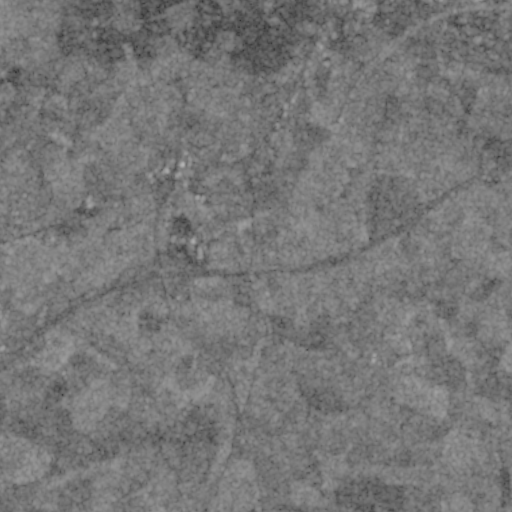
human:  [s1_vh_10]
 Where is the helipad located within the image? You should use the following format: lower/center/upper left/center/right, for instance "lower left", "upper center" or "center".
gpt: The helipad is located in the upper center of the image.
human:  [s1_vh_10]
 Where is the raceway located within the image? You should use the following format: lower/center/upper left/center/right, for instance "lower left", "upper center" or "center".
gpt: The raceway is located in the center of the image.
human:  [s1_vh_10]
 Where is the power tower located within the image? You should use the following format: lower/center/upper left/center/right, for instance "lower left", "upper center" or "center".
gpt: There is no power tower in the image.

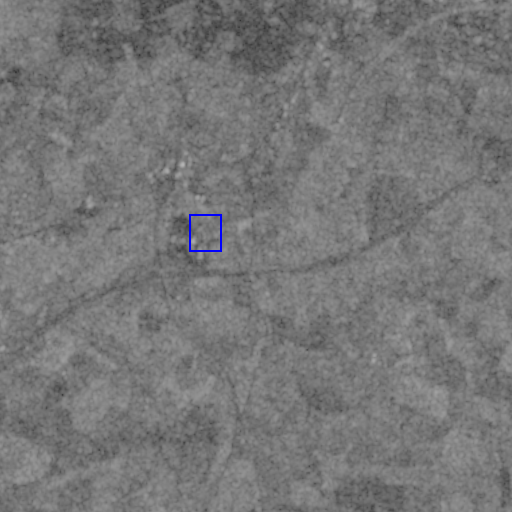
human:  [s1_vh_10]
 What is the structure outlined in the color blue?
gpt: The structure outlined in blue is a park.
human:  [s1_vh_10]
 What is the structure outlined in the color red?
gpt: There is no red outline.